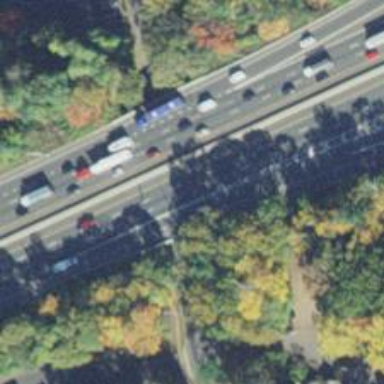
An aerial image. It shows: Motorway link.